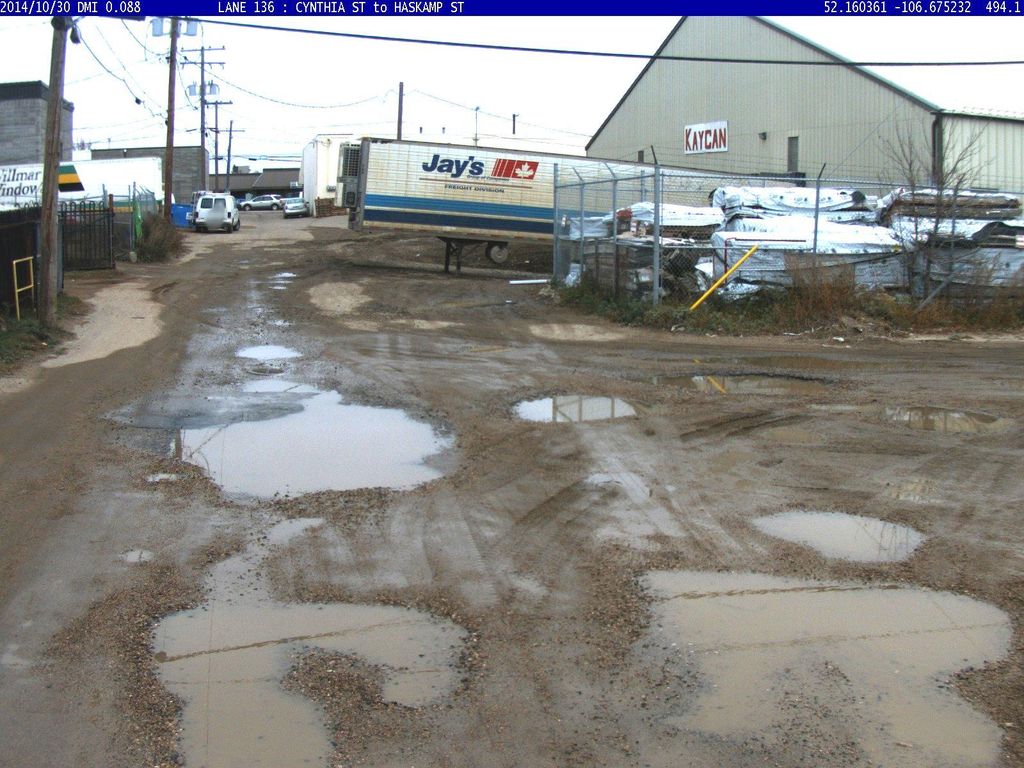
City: saskatoon